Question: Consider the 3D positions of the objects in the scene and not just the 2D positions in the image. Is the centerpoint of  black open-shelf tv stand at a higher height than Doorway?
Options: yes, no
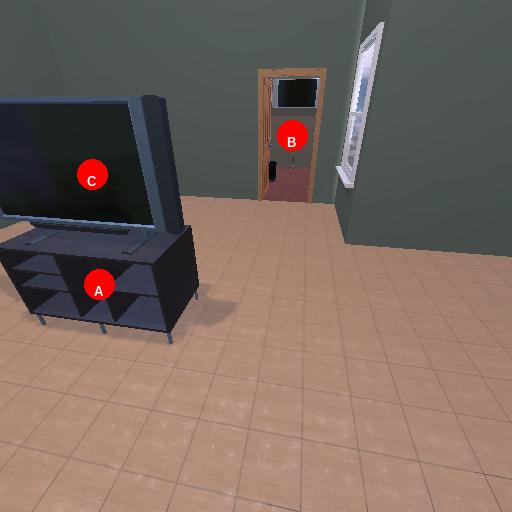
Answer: yes